Chest X-ray:
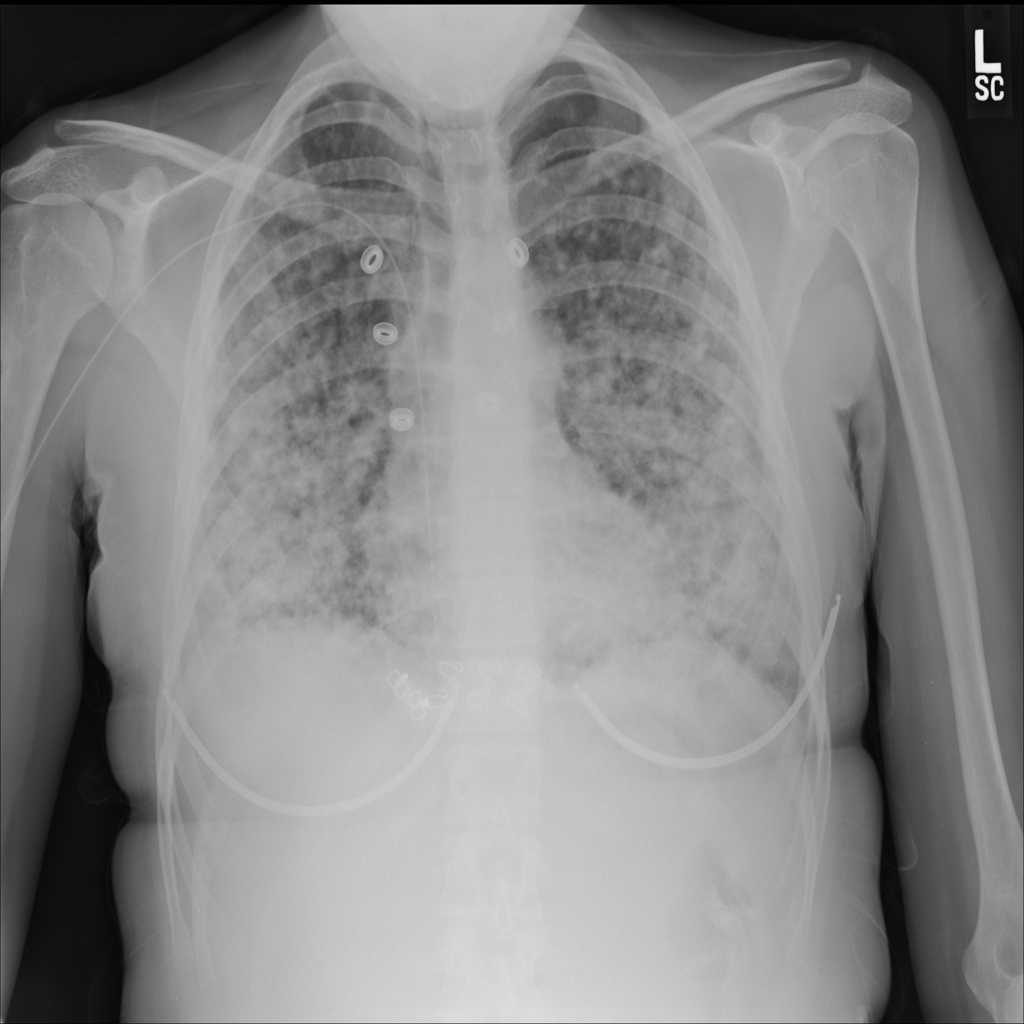
Findings: Consolidation, Diffuse Nodule
No abnormal finding: no